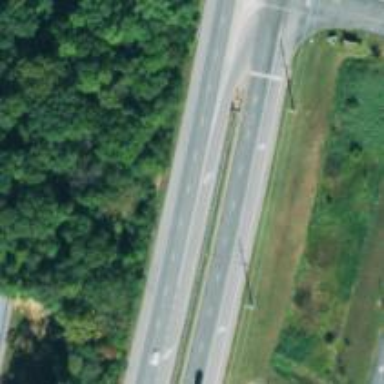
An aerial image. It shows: Trunk link highway.